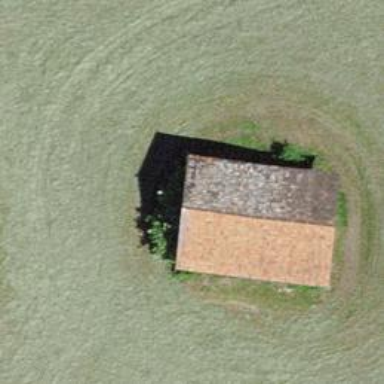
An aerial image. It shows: Farm auxiliary building.